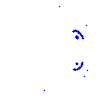
Particle: kaon